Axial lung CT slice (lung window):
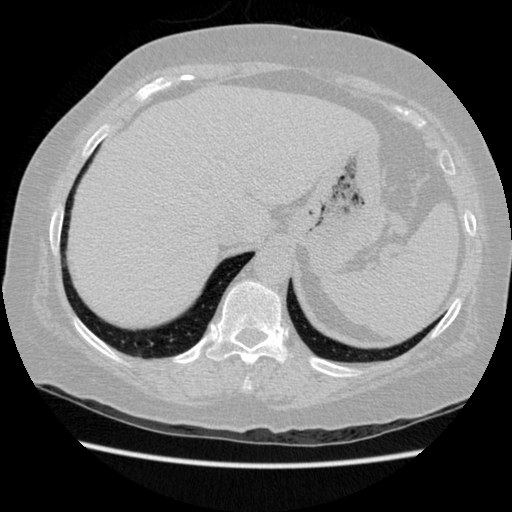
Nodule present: no